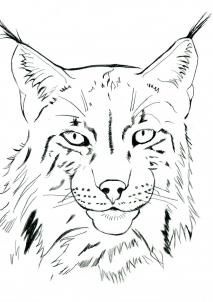
Label: lynx, catamount